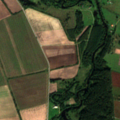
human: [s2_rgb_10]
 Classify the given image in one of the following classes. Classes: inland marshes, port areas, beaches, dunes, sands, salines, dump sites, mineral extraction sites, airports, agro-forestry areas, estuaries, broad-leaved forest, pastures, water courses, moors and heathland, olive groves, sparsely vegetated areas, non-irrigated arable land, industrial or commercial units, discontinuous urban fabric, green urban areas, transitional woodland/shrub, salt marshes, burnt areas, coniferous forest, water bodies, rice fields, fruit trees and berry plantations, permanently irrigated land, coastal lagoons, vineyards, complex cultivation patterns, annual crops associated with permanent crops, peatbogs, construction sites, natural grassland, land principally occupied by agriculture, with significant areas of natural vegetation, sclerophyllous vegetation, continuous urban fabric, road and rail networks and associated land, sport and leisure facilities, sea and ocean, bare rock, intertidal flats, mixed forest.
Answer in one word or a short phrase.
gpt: non-irrigated arable land, complex cultivation patterns, land principally occupied by agriculture, with significant areas of natural vegetation, transitional woodland/shrub